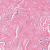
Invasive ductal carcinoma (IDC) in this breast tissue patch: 0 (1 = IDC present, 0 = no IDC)